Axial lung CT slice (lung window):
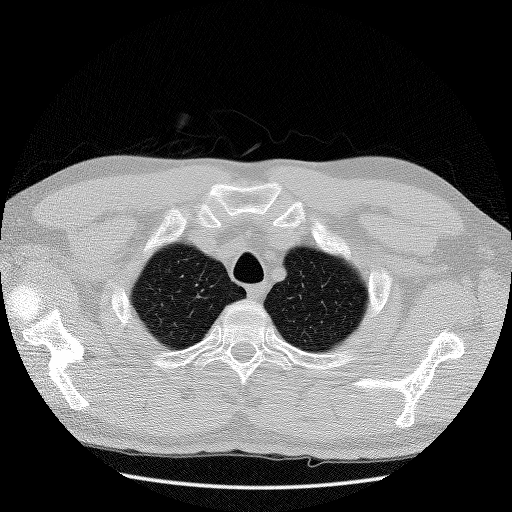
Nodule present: no